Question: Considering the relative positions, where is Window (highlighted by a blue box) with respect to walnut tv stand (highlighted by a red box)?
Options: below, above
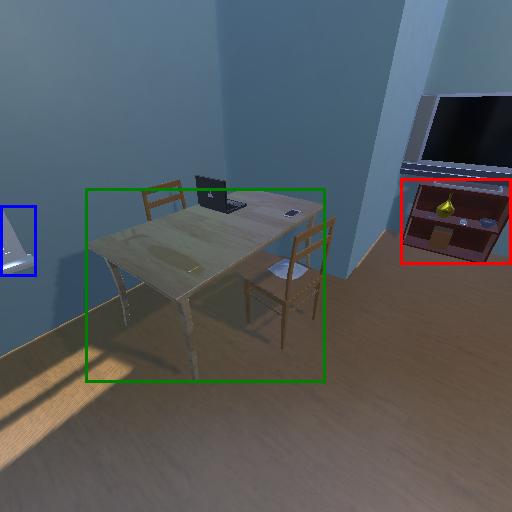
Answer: below